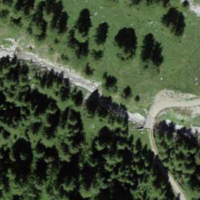
EUNIS habitat code: 26
Species observed at this site:
Melitaea diamina